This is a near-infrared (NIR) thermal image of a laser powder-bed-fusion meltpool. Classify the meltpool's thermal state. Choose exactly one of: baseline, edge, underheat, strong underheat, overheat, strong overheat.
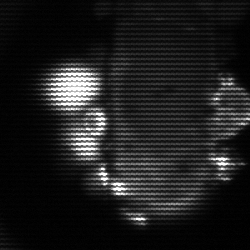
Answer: strong underheat